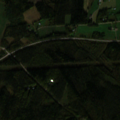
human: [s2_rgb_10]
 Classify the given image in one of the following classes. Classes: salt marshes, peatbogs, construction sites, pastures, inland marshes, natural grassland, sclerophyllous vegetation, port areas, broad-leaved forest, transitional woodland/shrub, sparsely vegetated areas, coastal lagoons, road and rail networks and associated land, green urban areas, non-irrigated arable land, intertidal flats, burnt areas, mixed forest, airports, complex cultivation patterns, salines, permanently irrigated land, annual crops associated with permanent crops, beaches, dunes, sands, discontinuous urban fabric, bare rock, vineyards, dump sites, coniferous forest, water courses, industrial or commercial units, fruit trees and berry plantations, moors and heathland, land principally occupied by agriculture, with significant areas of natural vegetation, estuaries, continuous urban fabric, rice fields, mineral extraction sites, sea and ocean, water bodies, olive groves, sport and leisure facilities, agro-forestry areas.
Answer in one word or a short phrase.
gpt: non-irrigated arable land, land principally occupied by agriculture, with significant areas of natural vegetation, mixed forest, transitional woodland/shrub